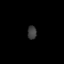
Tissue: lung
Cell type: T cells
Senescence score: 0.564
Nuclear area (px): 122
Mean DAPI intensity: 59.656